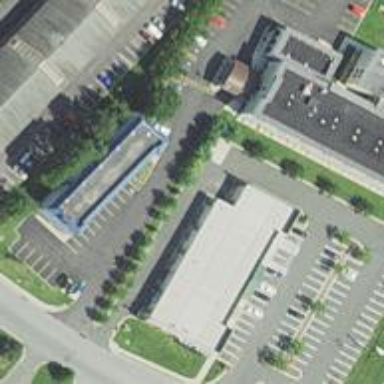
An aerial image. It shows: Healthcare clinic.